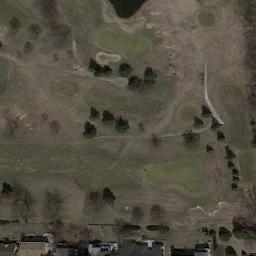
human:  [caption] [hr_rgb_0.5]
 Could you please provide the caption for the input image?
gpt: There are several bunkers and paths on the large lawn on the golf course with many withered trees and several buildings .

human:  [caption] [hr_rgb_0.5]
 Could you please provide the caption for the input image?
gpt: The golf course has some putting greens, Fairways, Roads and barrier trees and some houses arranged neatly are next to the golf course .

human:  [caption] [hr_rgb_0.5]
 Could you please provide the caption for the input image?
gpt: There are two parallel paths from top left to bottom right .

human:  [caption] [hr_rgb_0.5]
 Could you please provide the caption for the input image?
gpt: Lots of trees are beside the golf course .

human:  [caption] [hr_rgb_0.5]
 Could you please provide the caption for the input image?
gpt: There are bare lawns and some bushes on the golf course .